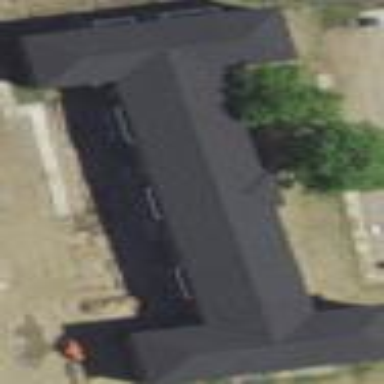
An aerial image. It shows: Hipped roof on apartment building.